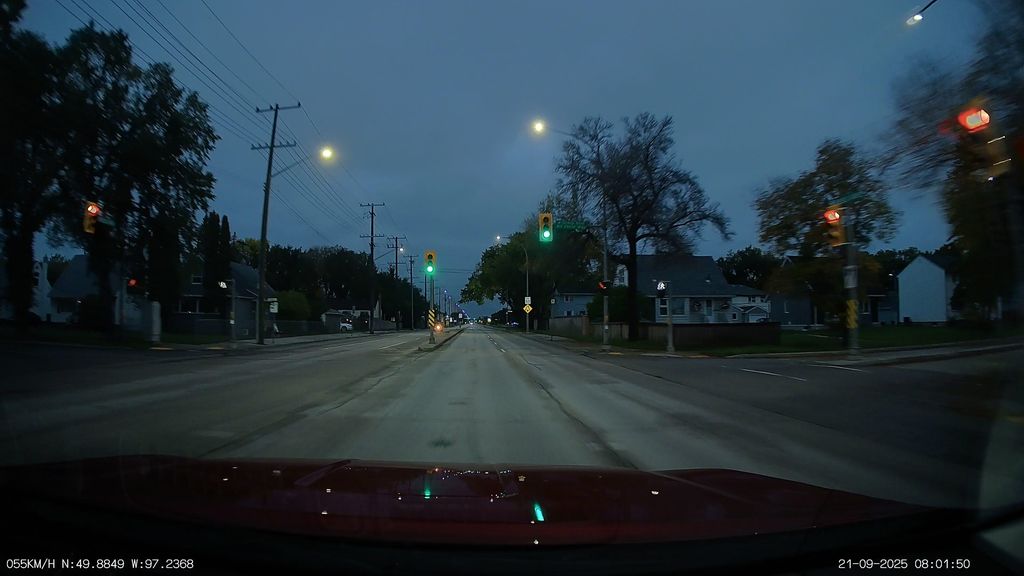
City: winnipeg